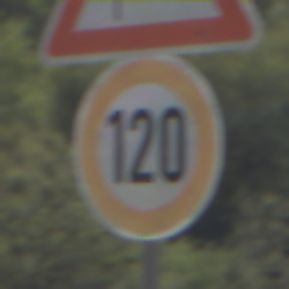
Verkehrszeichen: Geschwindigkeit120
Zusatzzeichen oben: SeitenwindVonLinks
Umgebung: Outdoor, Nature
Tageszeit: Midday
Wetter: PartlyCloudy
Licht: Natural
Jahreszeit: NotSpecified
Kontrast: HighContrast